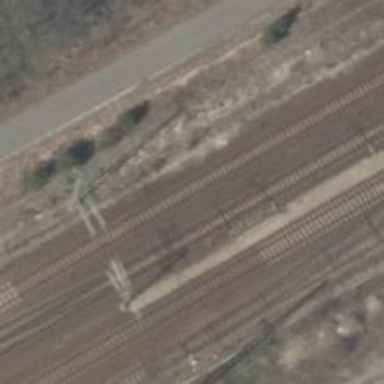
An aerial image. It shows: Railway switch.